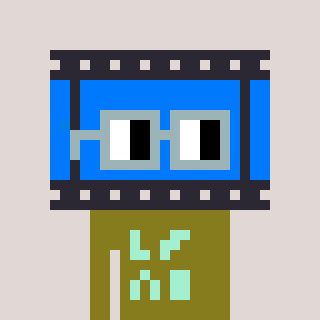
a pixel art character with square dark gray glasses, a film strip-shaped head and a gunk-colored body on a warm background